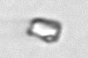
Label: detritus_transparent